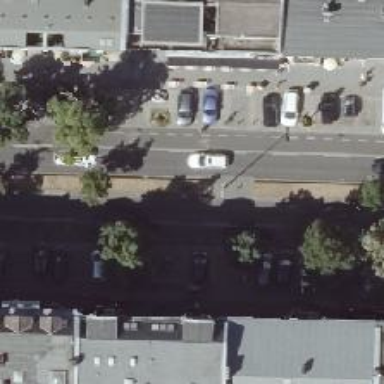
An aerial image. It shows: Footway that serves as traffic island.